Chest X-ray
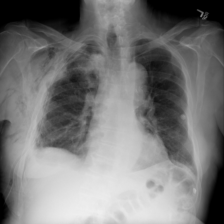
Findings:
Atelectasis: negative
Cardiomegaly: negative
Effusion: negative
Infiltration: negative
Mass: negative
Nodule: negative
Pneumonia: negative
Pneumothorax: positive
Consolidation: negative
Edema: negative
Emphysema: negative
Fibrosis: negative
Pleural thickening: negative
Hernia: negative